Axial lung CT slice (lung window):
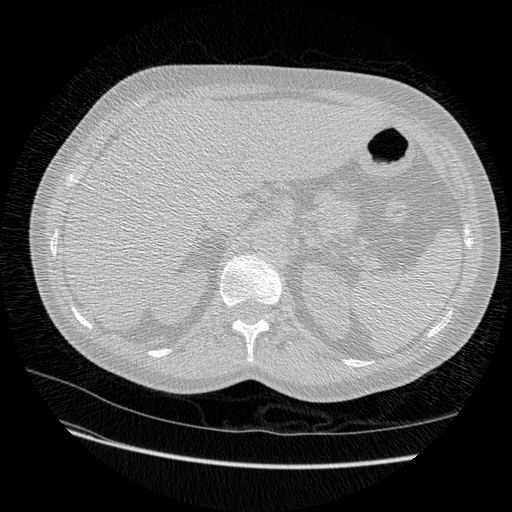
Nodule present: no